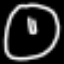
Label: clock